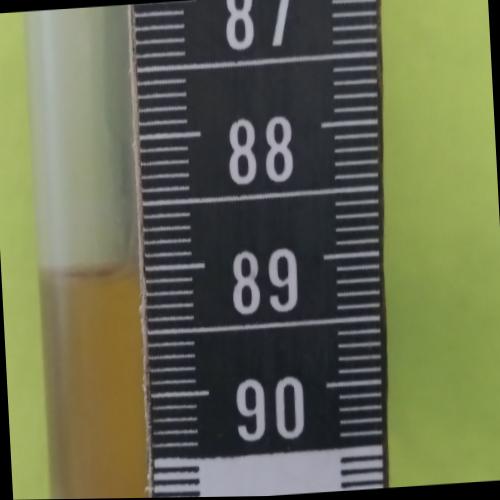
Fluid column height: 89.0 cm